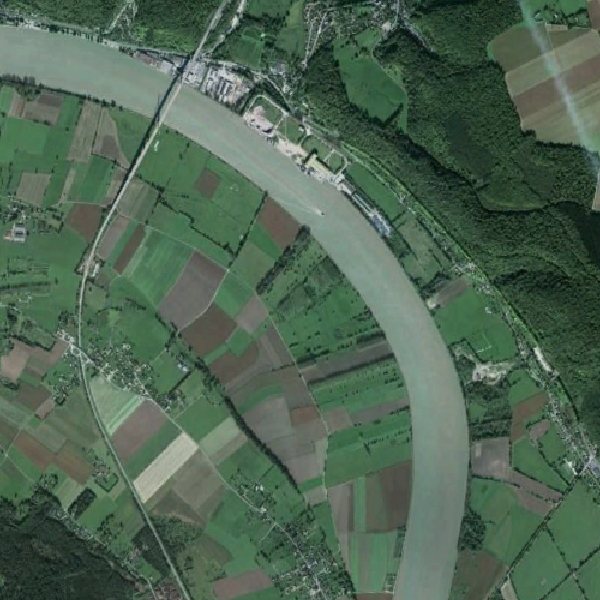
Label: River